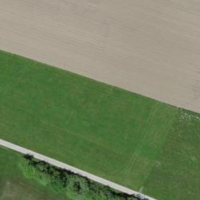
EUNIS habitat code: 24
Species observed at this site:
Gonepteryx rhamni
Garrulus glandarius